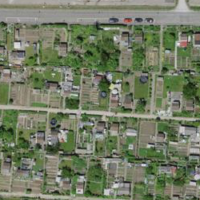
EUNIS habitat code: 53
Species observed at this site:
Cirsium vulgare